Field crop: maize
Growth stage: 2
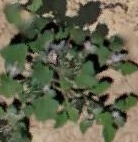
Species: chenopodium